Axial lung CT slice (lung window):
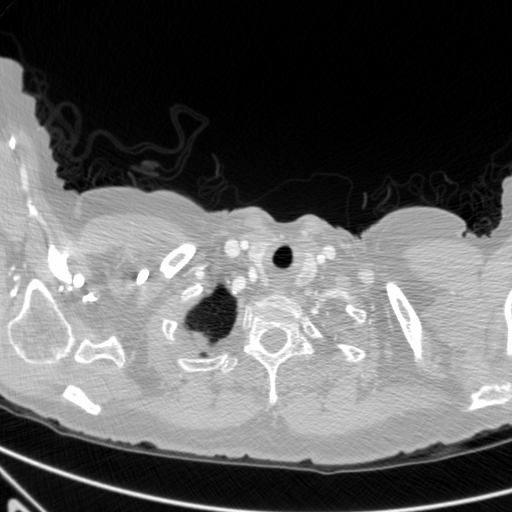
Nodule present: no